Interaction volume radius: 10 \u00c5
Interaction volume height: 15 \u00c5
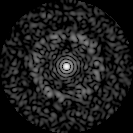
Disorder parameter: 0.8304